Aerial crown-view tile of a tropical tree (Barro Colorado Island, Panama), acquired 20240918:
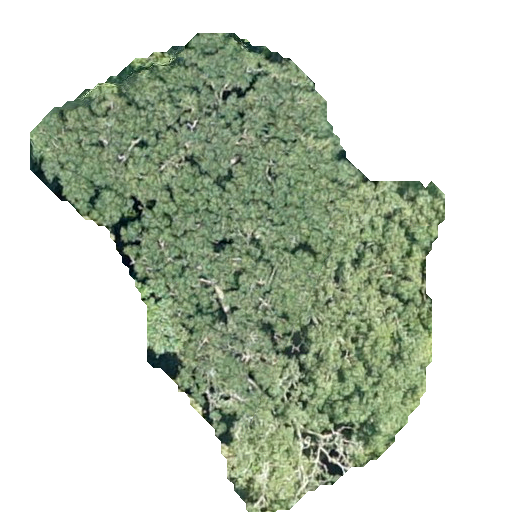
Species: Tabebuia rosea
GBIF accepted scientific name: Tabebuia rosea
Crown area: 181.559 m²